Question: <URL> that I am working on right now:

Here, the grey circle is the SVG container. I would like to limit the drag of the green bubbles to the grey circle boundary.
I found <URL> and I used it in my code, but I got two errors:
'''
Uncaught TypeError: Cannot read property 'apply' of undefined // points to d3.v3.min.js:3
Uncaught TypeError: Cannot read property 'each' of undefined // points to line X marked in the code below
'''
It seems I cannot use '.call(drag)' with Force Layout.
How do I get this working? <URL>
JS:
'''
var data = {
name: "layout",
children: [
{name: "AxisLayout", size: 6725},
{name: "BundledEdgeRouter", size: 3727},
{name: "CircleLayout", size: 9317},
{name: "CirclePackingLayout", "size": 12003},
{name: "DendrogramLayout", "size": 4853},
{name: "ForceDirectedLayout", "size": 8411},
{name: "IcicleTreeLayout", "size": 4864},
{name: "IndentedTreeLayout", "size": 3174},
{name: "Layout", "size": 7881},
{name: "NodeLinkTreeLayout", "size": 12870},
{name: "PieLayout", "size": 2728},
{name: "RadialTreeLayout", "size": 12348},
{name: "RandomLayout", "size": 870},
{name: "StackedAreaLayout", "size": 9121},
{name: "TreeMapLayout", "size": 9191}
]
};
var margin = {
top: 0,
right: 0,
bottom: 0,
left: 0
},
width = 400 - margin.left - margin.right,
height = 400 - margin.top - margin.bottom;
var n = data.children.length,
m = 1,
padding = 6,
radius = d3.scale.sqrt().range([0, 12]),
color = d3.scale.category10().domain(d3.range(m)),
x = d3.scale.ordinal().domain(d3.range(m)).rangePoints([0, width], 1);
var nodes = d3.range(n).map(function () {
var i = Math.floor(Math.random() * m), //color
v = (i + 1) / m * -Math.log(Math.random()); //value
return {
radius: radius(v),
color: color(i),
cx: x(i),
cy: height / 2,
};
});
nodes.forEach(function(item, index){
item.radius = 20;
});
//console.dir(nodes);
var force = d3.layout.force()
.nodes(nodes)
.size([width, height])
.gravity(0)
.charge(0)
.on("tick", tick)
.start();
var svg = d3.select("#chart").append("svg")
.attr("width", width + margin.left + margin.right)
.attr("height", height + margin.top + margin.bottom)
.append("g")
.attr("transform", "translate(" + margin.left + "," + margin.top + ")");
var circle = svg.selectAll("circle")
.data(nodes)
.enter().append("circle")
.attr("r", function (d) {
return d.radius;
})
.style("fill", function (d,i) {
return "green";
})
.call(force.drag)
.call(drag);
var drag = d3.behavior.drag()
.origin(function(d) { return d; })
.on("drag", dragmove);
function tick(e) {
circle.each(gravity(.2 * e.alpha)) // line X
.each(collide(.5))
.attr("cx", function (d) {
return d.x;
})
.attr("cy", function (d) {
return d.y;
});
}
// Move nodes toward cluster focus.
function gravity(alpha) {
return function (d) {
d.y += (d.cy - d.y) * alpha;
d.x += (d.cx - d.x) * alpha;
};
}
// Resolve collisions between nodes.
function collide(alpha) {
var quadtree = d3.geom.quadtree(nodes);
return function (d) {
var r = d.radius + radius.domain()[1] + padding,
nx1 = d.x - r,
nx2 = d.x + r,
ny1 = d.y - r,
ny2 = d.y + r;
quadtree.visit(function (quad, x1, y1, x2, y2) {
if (quad.point && (quad.point !== d)) {
var x = d.x - quad.point.x,
y = d.y - quad.point.y,
l = Math.sqrt(x * x + y * y),
r = d.radius + quad.point.radius + (d.color !== quad.point.color) * padding;
if (l < r) {
l = (l - r) / l * alpha;
d.x -= x *= l;
d.y -= y *= l;
quad.point.x += x;
quad.point.y += y;
}
}
return x1 > nx2 || x2 < nx1 || y1 > ny2 || y2 < ny1;
});
};
}
function dragmove(){
console.log("dragging..");
}
'''
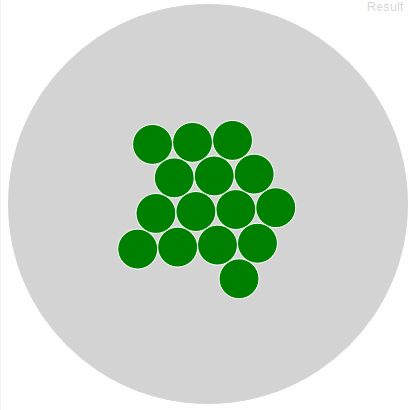
Answer: Alright, after a lengthy discussion in the comments, I came up with this final solution:
'''
var pointerEl = document.getElementById("pointer");
var canvasEl = document.getElementById("canvas");
var canvas = {
width: canvasEl.offsetWidth,
height: canvasEl.offsetHeight,
top: canvasEl.offsetTop,
left: canvasEl.offsetLeft
};
canvas.center = [canvas.left + canvas.width / 2, canvas.top + canvas.height / 2];
canvas.radius = canvas.width / 2;
window.onmousemove = function(e) {
var result = limit(e.x, e.y);
pointer.style.left = result.x + "px";
pointer.style.top = result.y + "px";
}
function limit(x, y) {
var dist = distance([x, y], canvas.center);
if (dist <= canvas.radius) {
return {x: x, y: y};
}
else {
x = x - canvas.center[0];
y = y - canvas.center[1];
var radians = Math.atan2(y, x)
return {
x: Math.cos(radians) * canvas.radius + canvas.center[0],
y: Math.sin(radians) * canvas.radius + canvas.center[1]
}
}
}
function distance(dot1, dot2) {
var x1 = dot1[0],
y1 = dot1[1],
x2 = dot2[0],
y2 = dot2[1];
return Math.sqrt(Math.pow(x1 - x2, 2) + Math.pow(y1 - y2, 2));
}
'''
<URL>
The solution uses this other <URL>.